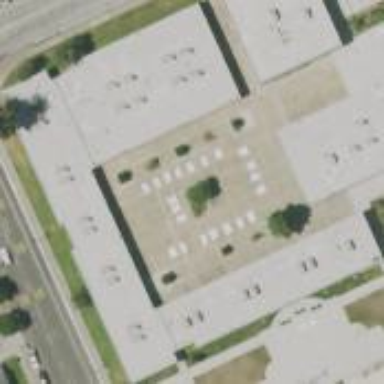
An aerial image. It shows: School building.